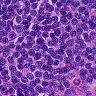
Metastatic tissue present: no